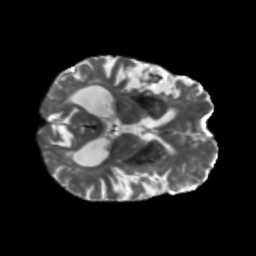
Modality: T2w
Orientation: axial
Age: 69
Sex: male
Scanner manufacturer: siemens
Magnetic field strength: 3 T
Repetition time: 5.25 s
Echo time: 0.08 s